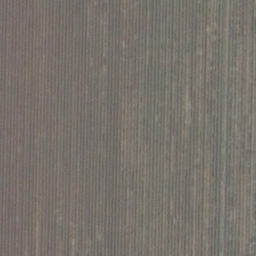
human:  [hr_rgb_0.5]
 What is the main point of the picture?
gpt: farmland